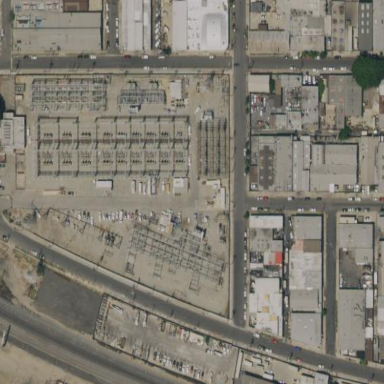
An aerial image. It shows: Outdoor substation at the transmission level.